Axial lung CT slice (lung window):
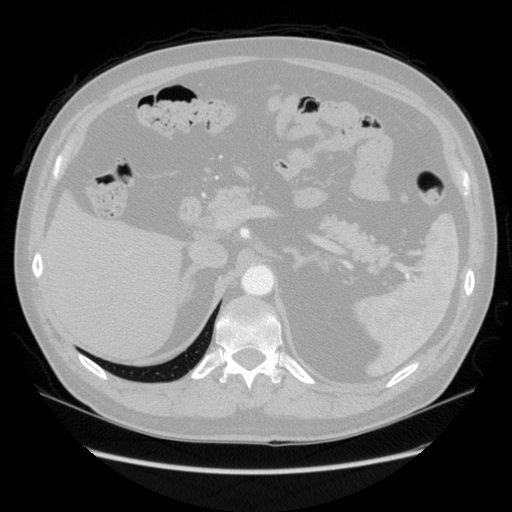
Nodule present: no